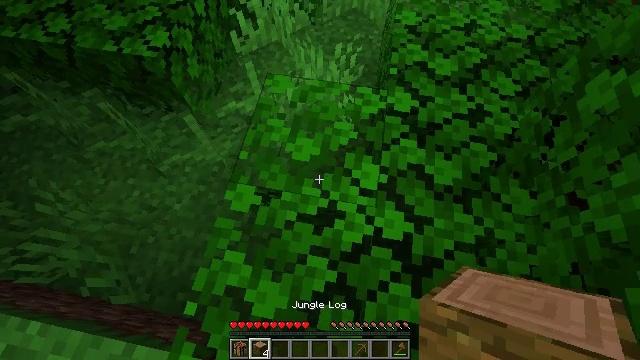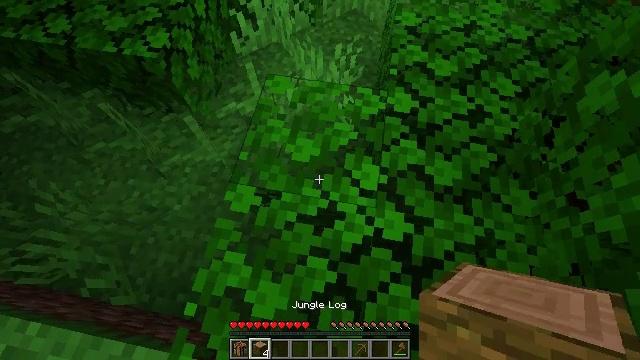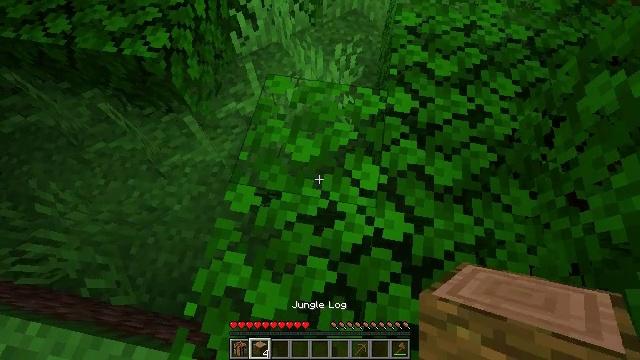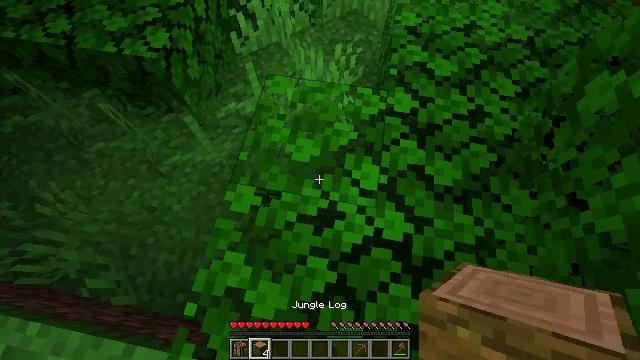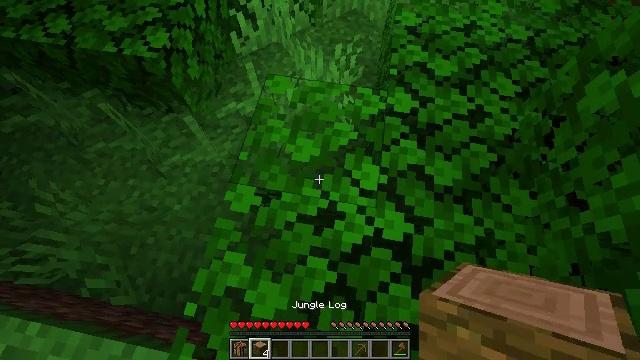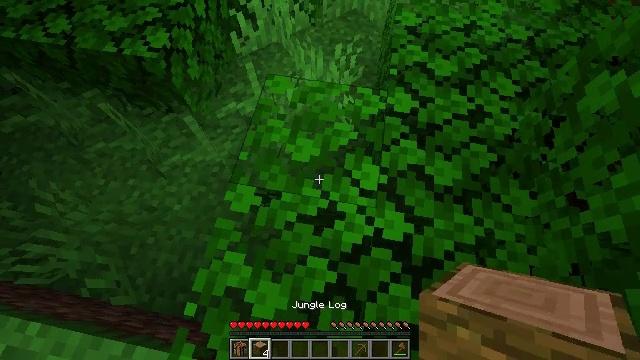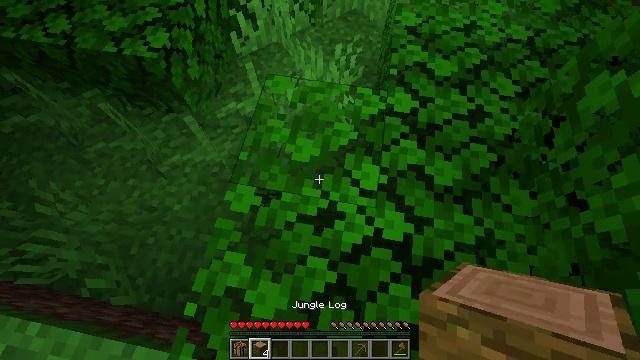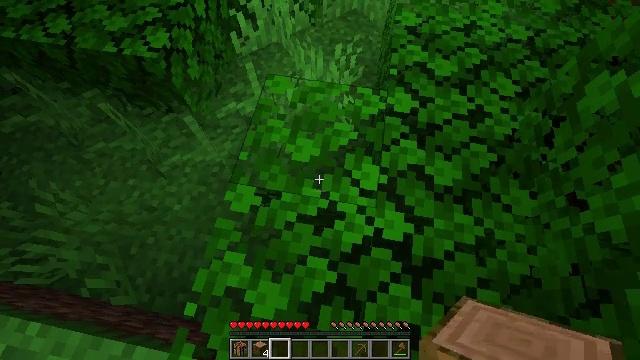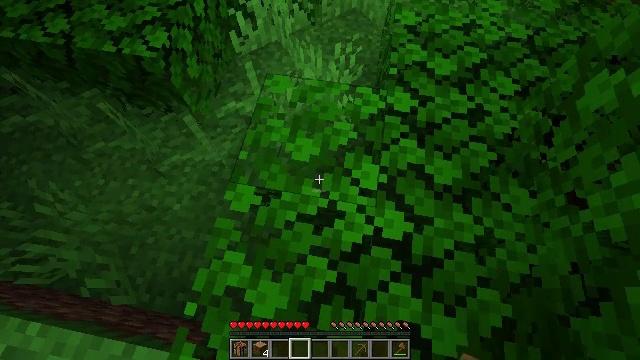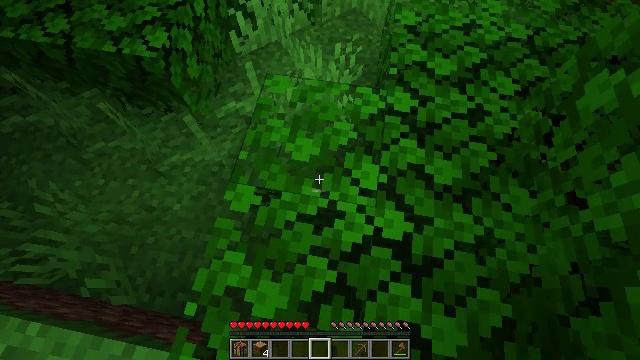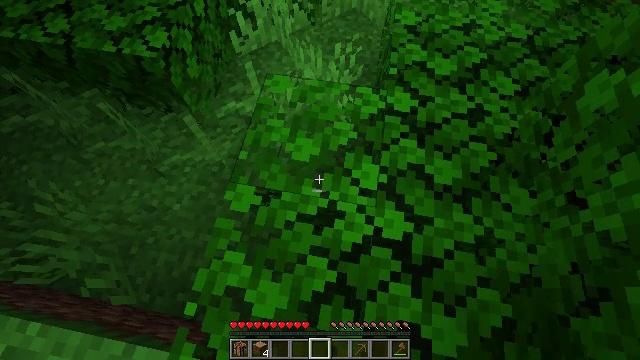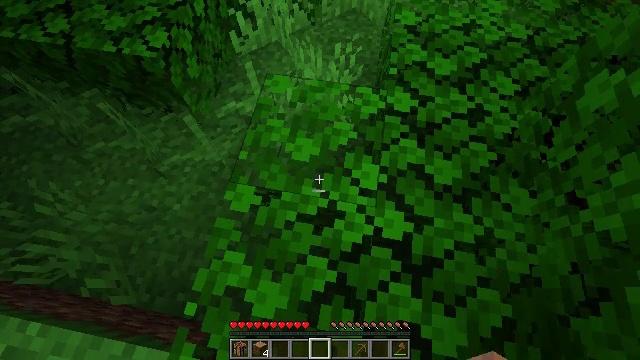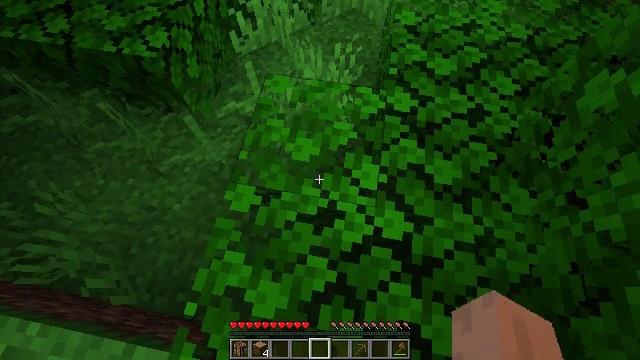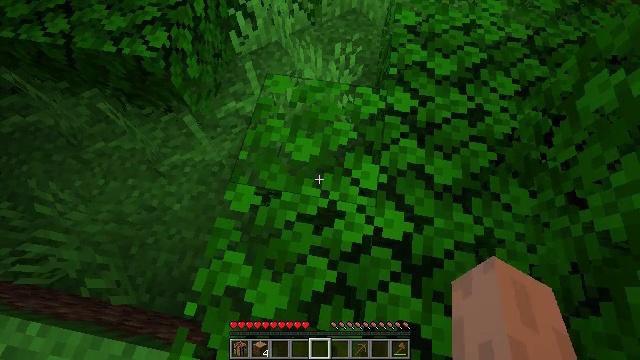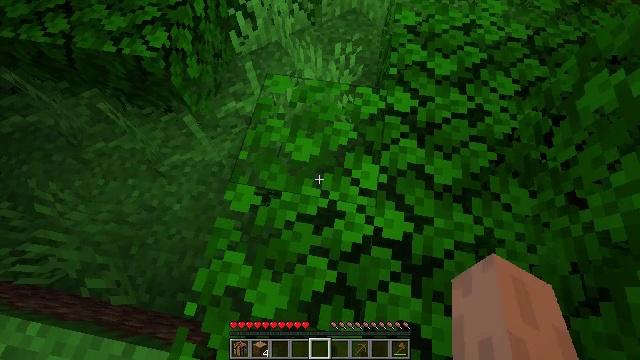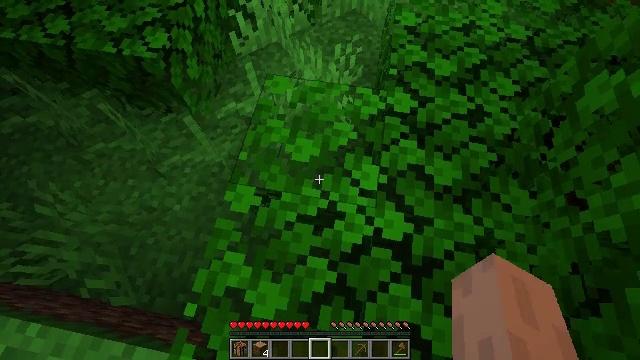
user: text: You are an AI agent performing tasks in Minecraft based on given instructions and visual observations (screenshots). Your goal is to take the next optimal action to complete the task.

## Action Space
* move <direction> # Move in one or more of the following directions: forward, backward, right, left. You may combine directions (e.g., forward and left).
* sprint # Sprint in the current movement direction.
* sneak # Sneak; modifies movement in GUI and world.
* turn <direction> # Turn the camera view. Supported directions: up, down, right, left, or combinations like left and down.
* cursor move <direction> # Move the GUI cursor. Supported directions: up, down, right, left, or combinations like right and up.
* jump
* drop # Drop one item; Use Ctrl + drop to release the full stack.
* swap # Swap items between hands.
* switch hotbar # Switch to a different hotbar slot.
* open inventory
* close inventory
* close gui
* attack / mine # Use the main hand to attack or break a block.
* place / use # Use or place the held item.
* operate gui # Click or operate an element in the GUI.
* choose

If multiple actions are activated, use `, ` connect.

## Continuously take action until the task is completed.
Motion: motion action
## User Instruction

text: Break oak leaves from the trees.
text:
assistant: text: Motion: no_op
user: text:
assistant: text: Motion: no_op
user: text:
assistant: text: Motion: no_op
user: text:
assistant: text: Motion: no_op
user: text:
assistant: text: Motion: no_op
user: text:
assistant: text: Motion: no_op
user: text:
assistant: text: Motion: no_op
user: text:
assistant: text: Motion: no_op
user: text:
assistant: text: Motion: no_op
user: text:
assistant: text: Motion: no_op
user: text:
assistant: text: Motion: no_op
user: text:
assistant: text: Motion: no_op
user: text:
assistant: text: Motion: no_op
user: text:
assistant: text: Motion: no_op
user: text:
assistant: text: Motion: no_op
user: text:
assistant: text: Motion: no_op
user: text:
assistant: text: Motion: no_op
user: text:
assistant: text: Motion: no_op
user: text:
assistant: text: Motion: no_op
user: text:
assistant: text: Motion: no_op
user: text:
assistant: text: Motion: no_op
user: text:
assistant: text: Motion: no_op
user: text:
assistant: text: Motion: no_op
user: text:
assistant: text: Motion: no_op
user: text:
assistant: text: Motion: no_op
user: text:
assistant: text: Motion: attack / mine
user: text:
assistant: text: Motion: attack / mine
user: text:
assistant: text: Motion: attack / mine
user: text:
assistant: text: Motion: attack / mine
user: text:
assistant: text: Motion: attack / mine